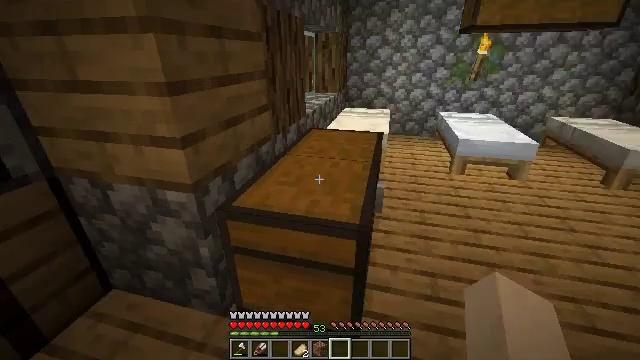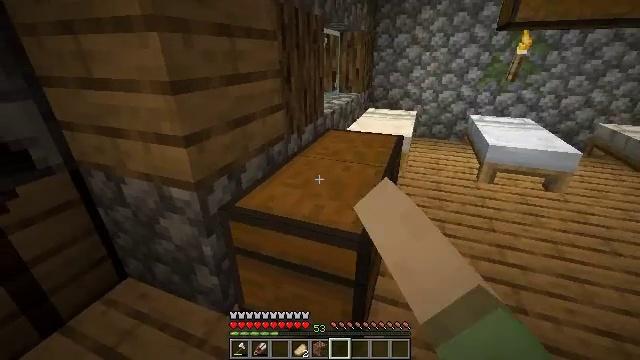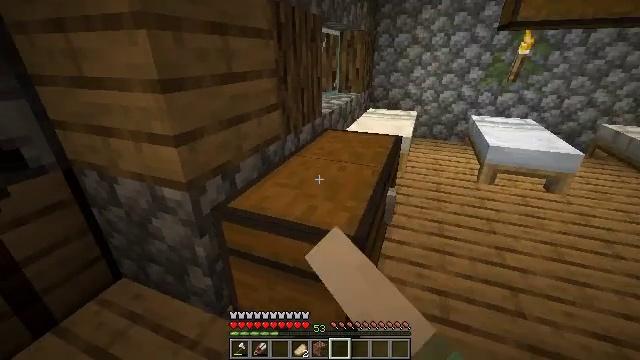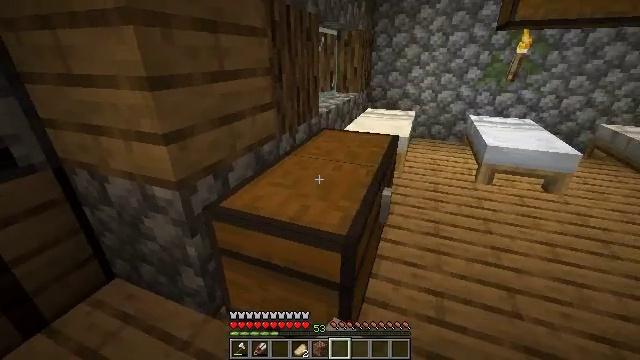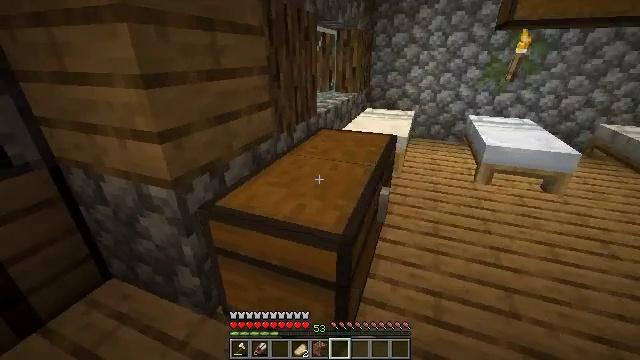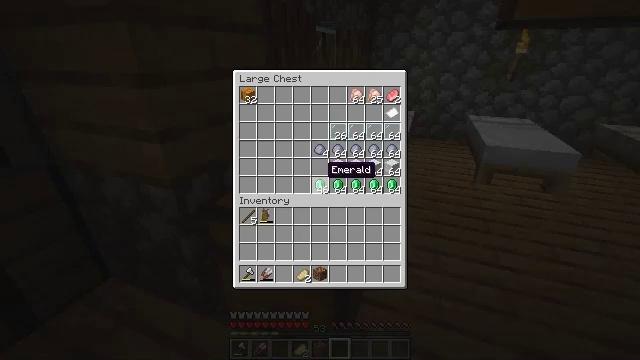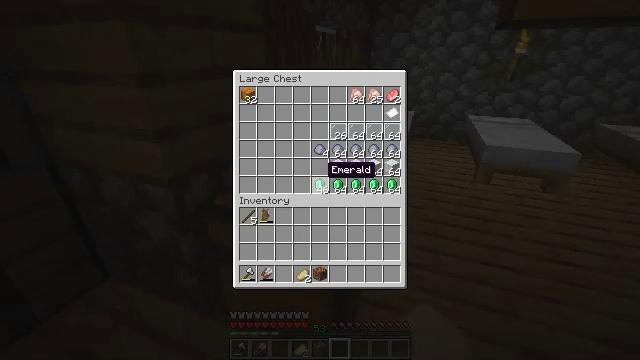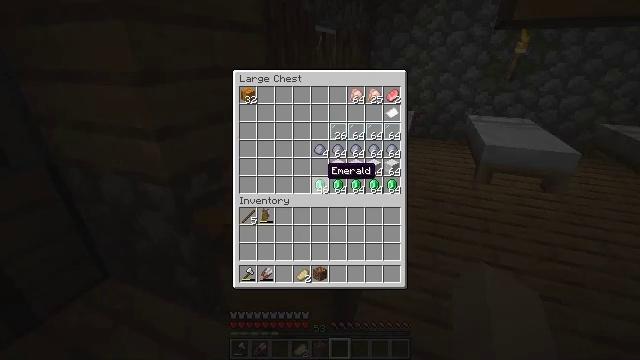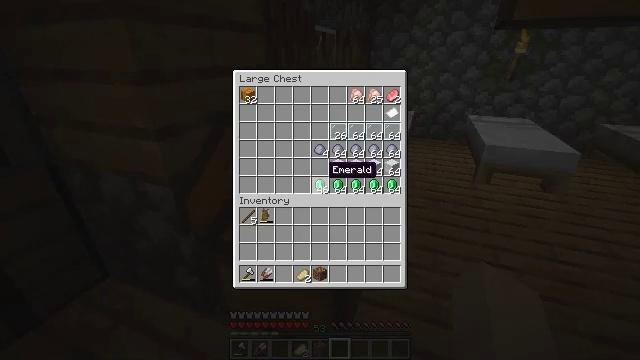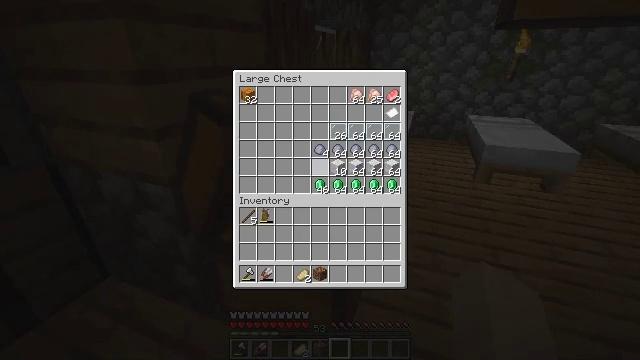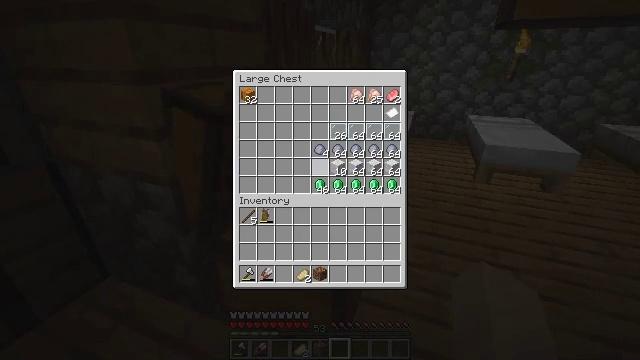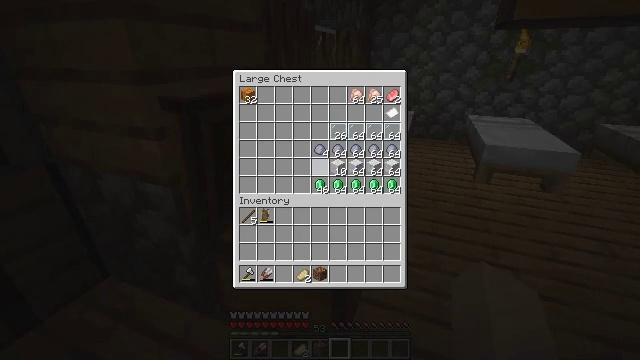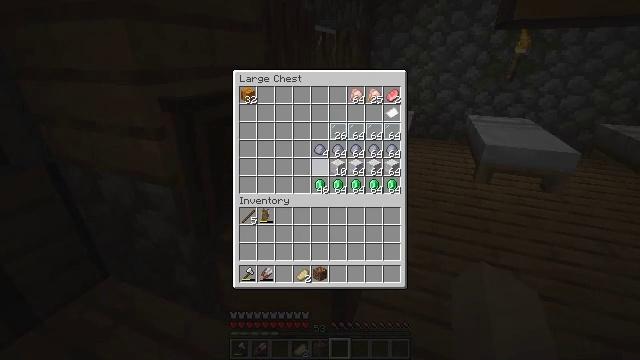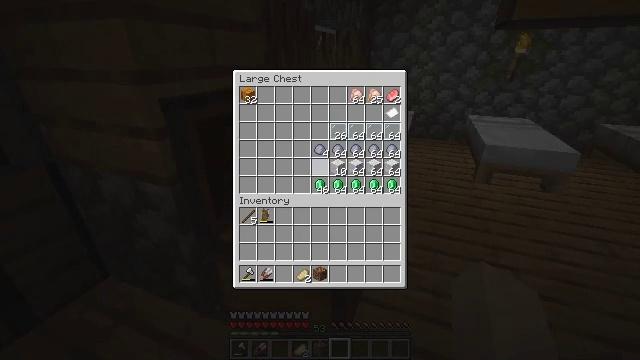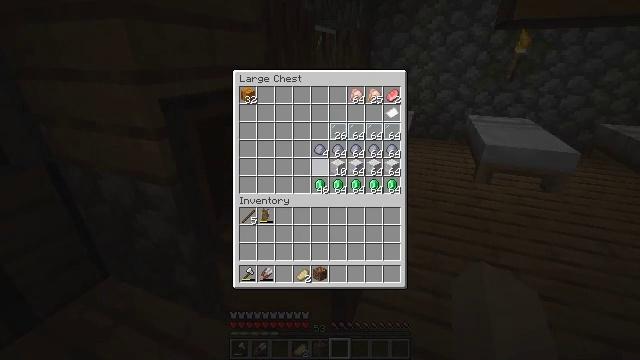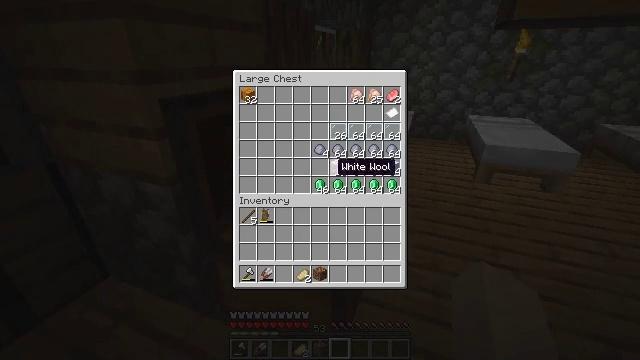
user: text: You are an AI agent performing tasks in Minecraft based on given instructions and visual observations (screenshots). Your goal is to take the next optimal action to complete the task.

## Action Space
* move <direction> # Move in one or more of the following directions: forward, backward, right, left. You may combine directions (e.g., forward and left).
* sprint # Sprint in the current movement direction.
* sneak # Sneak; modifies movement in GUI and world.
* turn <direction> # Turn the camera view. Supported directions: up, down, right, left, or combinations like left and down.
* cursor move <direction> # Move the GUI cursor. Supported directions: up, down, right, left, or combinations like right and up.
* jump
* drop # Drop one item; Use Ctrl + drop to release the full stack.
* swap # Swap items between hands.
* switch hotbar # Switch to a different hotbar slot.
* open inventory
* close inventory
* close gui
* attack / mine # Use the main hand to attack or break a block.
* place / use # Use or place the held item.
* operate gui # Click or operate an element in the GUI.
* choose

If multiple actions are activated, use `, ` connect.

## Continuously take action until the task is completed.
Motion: motion action
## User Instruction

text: Craft a crossbow.
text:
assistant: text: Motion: turn left, use / place
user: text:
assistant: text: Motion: use / place
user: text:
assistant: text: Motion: use / place
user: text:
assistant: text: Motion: no_op
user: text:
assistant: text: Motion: no_op
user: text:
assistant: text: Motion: no_op
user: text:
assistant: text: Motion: no_op
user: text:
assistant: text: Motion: no_op
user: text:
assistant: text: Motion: no_op
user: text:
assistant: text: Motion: no_op
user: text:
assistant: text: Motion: no_op
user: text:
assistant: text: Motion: no_op
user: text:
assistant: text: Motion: no_op
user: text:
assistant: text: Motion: no_op
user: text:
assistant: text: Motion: no_op
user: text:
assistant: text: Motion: no_op
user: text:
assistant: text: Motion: no_op
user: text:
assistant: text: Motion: no_op
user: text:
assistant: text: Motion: no_op
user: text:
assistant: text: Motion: no_op
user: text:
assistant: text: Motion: no_op
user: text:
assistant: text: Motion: no_op
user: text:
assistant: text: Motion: no_op
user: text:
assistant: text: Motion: no_op
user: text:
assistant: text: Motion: no_op
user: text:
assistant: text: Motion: no_op
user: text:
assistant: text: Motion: no_op
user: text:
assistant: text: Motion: no_op
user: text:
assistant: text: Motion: no_op
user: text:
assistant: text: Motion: no_op